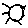
Label: sun